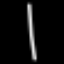
Label: line